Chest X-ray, PA view. Patient: 45 years old, sex F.
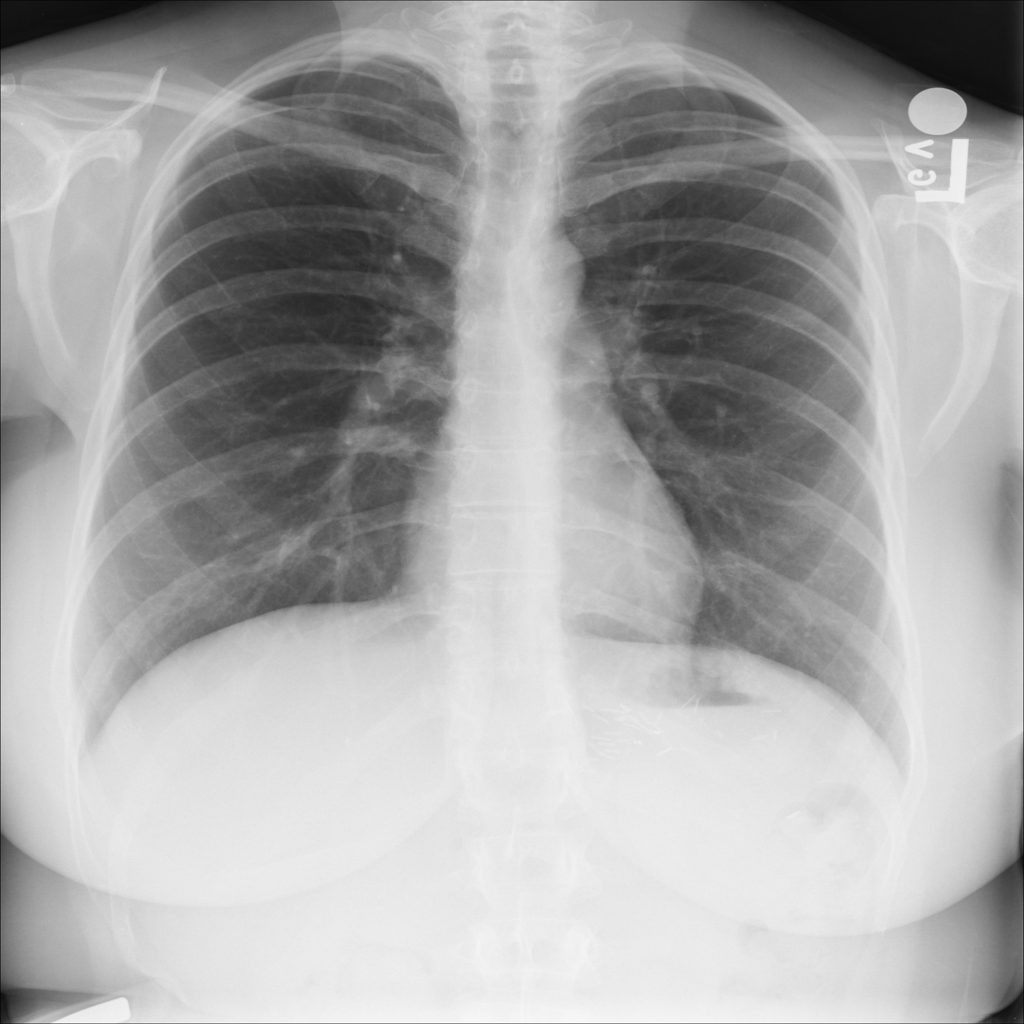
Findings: No Finding